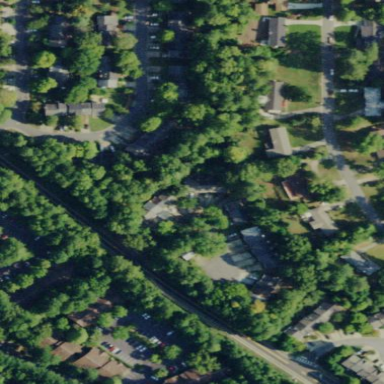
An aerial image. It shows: Condominium in residential neighbourhood.